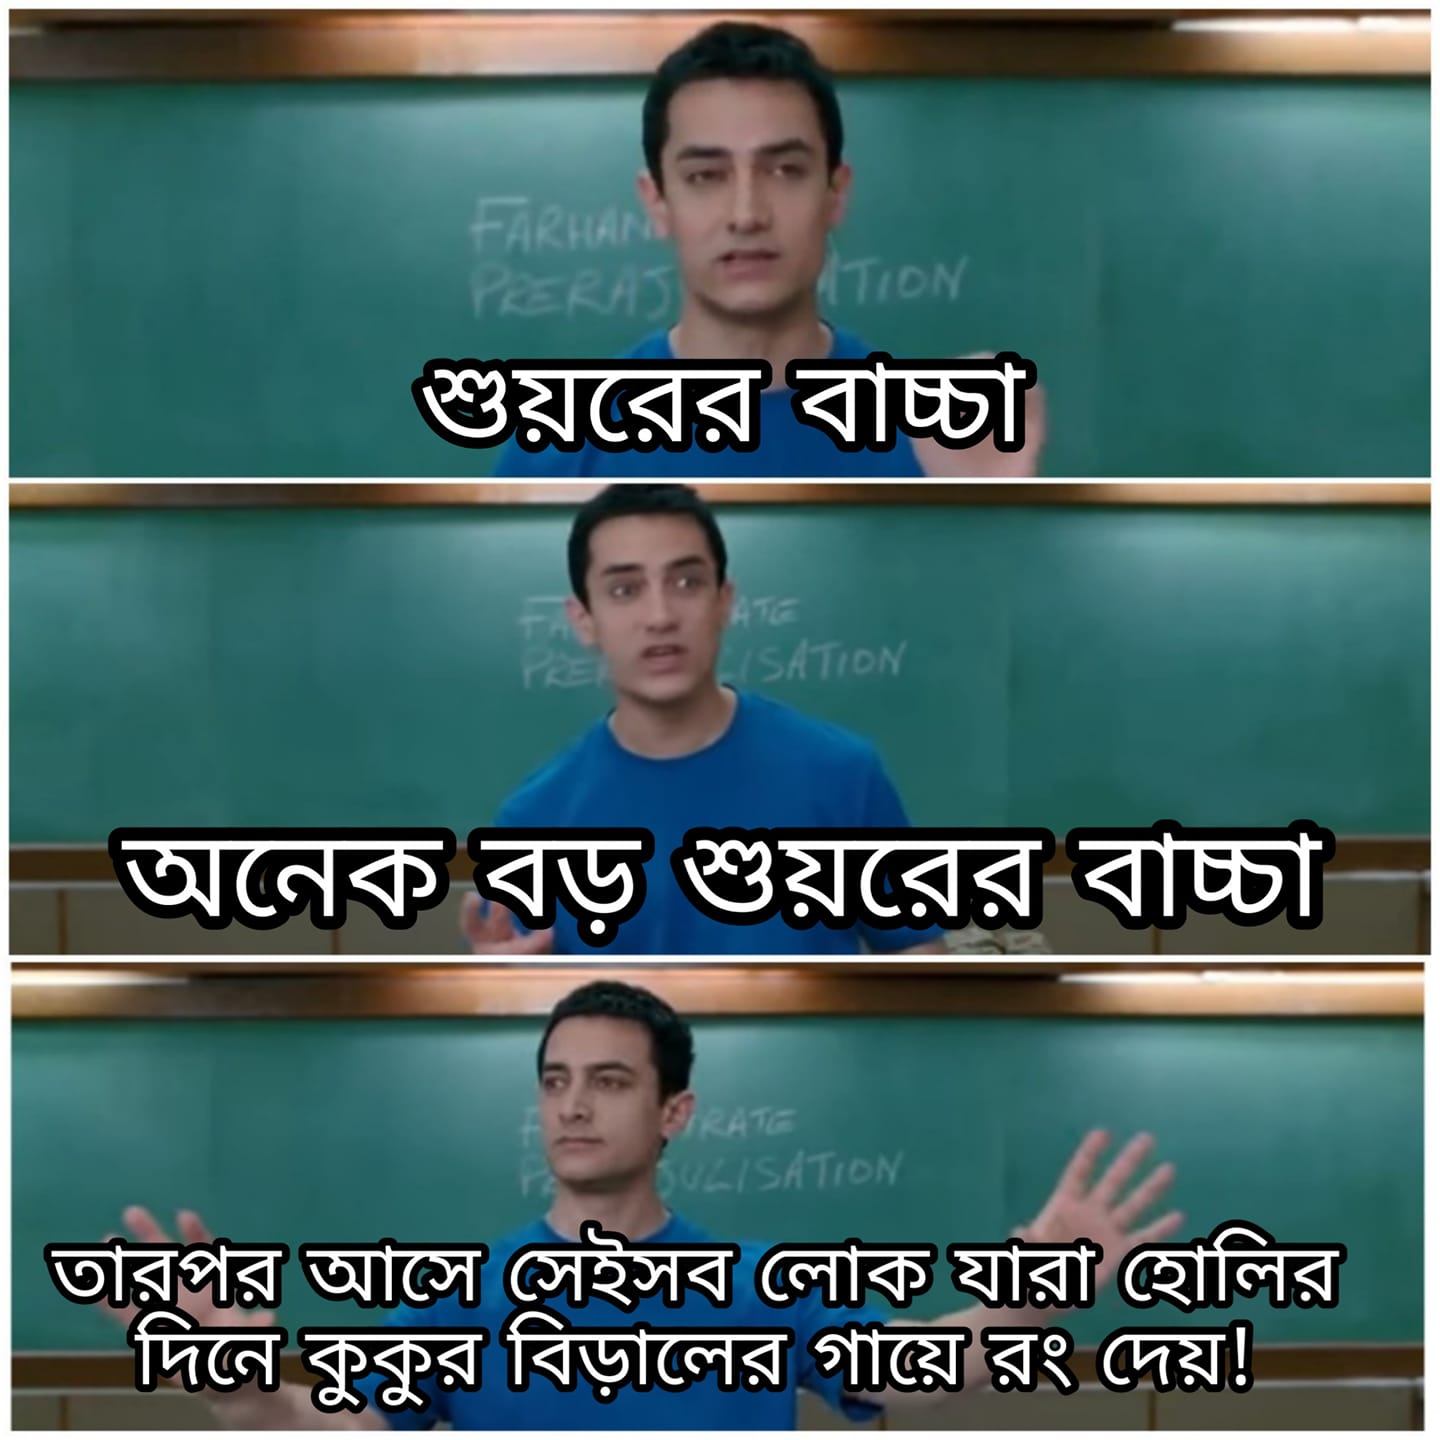
Caption: শুয়রের বাচ্চা     অনেক বড় শুয়রের বাচ্চা   তারপর আসে সেইসব লোক যারা হোলির দিনে কুকুর বিড়ালের গায়ে রং দেয় !
Label: hate